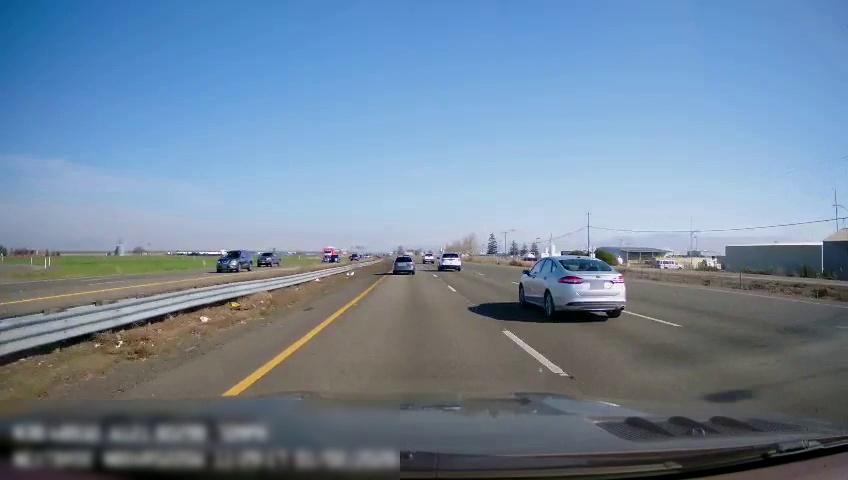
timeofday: Day
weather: Sunny
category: Drivable Space
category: Drivable Space
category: Drivable Space
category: Vehicles | SUV
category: Vehicles | Truck
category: Vehicles | Truck
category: Vehicles | Car
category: Vehicles | SUV
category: Vehicles | SUV
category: Vehicles | SUV
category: Vehicles | SUV
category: Vehicles | Truck
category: Lanes | Current Lane
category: Lanes | Current Lane
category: Lanes | Alternate Lane
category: Lanes | Opposite Lane
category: Lanes | Opposite Lane